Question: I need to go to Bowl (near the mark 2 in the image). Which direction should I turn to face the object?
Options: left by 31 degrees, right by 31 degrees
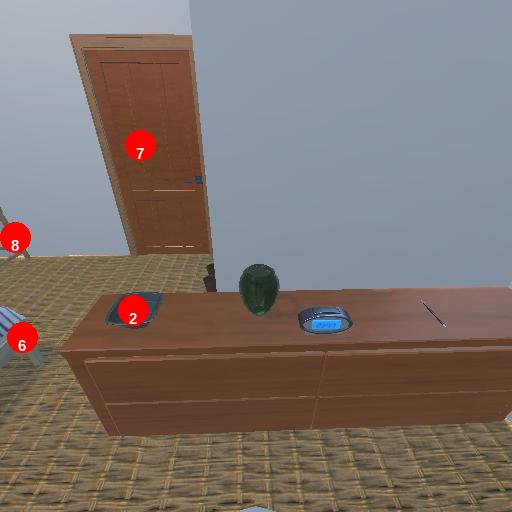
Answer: left by 31 degrees